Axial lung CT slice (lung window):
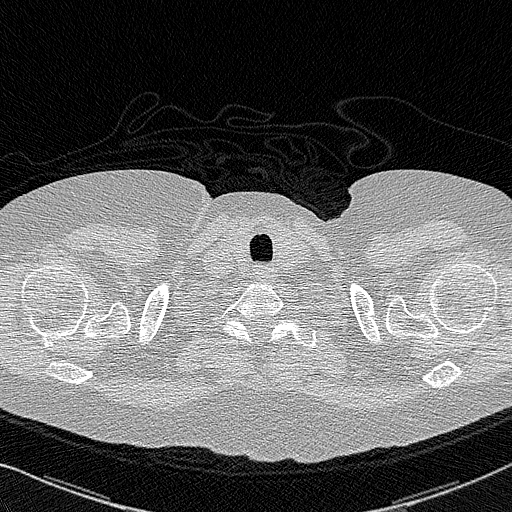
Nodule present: no